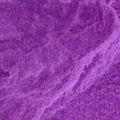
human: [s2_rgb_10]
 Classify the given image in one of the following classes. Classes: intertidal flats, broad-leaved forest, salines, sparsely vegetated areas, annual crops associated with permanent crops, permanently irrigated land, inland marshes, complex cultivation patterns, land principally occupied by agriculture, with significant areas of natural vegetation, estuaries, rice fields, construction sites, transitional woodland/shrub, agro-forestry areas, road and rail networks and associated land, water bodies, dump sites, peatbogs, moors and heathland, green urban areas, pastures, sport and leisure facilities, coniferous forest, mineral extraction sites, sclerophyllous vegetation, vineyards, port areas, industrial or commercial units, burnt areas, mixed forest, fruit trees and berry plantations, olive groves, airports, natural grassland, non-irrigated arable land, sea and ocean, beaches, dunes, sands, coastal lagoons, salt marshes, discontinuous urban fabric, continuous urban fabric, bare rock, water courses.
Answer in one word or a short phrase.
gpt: sea and ocean